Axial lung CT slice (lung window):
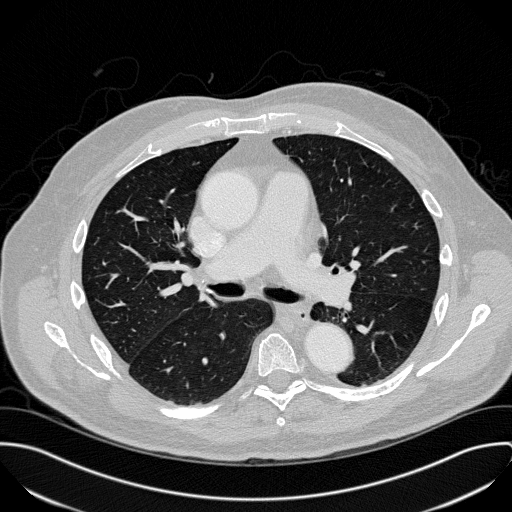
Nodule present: no